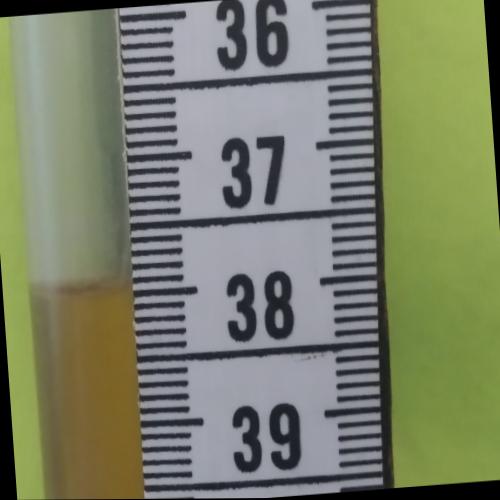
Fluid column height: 37.9 cm